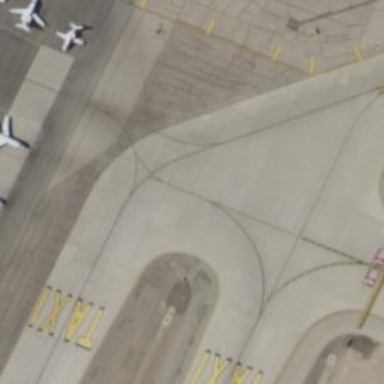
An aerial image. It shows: View of taxiway at the airport.